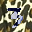
Label: 3